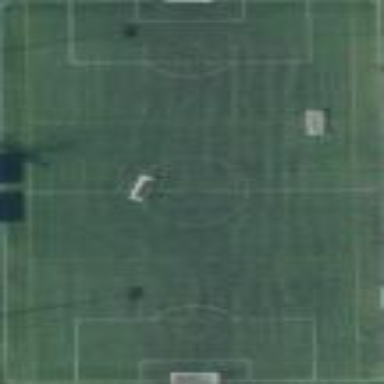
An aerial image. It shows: Soccer pitch with artificial turf designed for leisure and sports activities.